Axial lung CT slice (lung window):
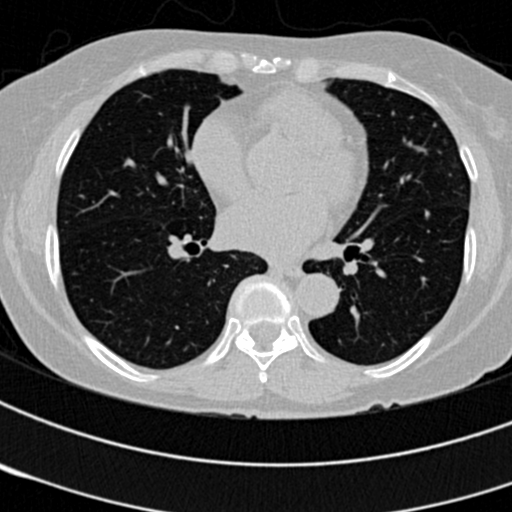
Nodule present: no